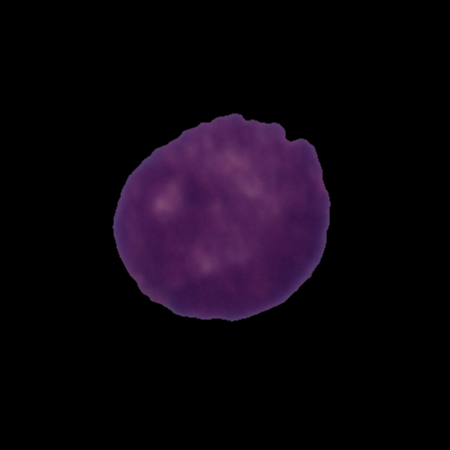
Label: cancer